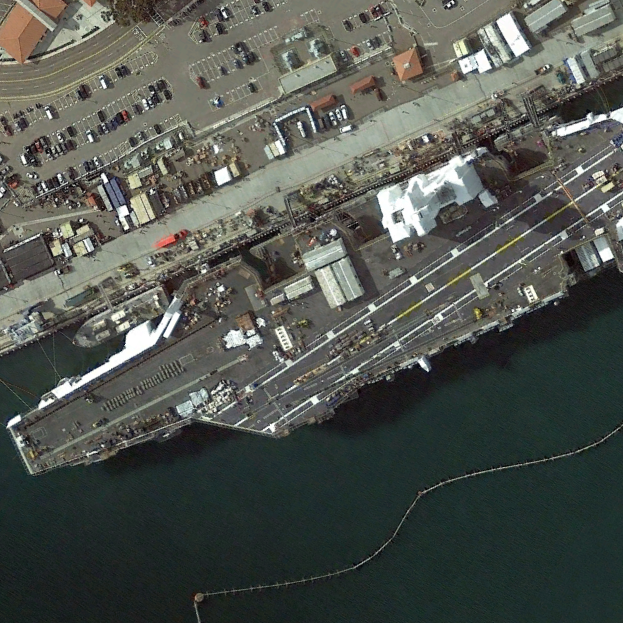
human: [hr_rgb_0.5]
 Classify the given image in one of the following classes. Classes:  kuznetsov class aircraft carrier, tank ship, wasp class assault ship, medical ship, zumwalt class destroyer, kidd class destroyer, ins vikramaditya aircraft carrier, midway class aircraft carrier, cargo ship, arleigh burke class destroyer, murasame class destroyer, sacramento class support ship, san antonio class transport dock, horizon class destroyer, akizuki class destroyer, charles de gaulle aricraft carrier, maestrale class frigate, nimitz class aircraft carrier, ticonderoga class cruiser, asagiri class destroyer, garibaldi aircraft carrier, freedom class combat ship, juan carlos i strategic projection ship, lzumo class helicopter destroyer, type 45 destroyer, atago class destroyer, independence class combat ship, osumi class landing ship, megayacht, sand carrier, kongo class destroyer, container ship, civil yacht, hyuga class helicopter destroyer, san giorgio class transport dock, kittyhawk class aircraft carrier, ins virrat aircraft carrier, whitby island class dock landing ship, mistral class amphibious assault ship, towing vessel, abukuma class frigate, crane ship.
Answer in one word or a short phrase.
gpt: Nimitz class aircraft carrier